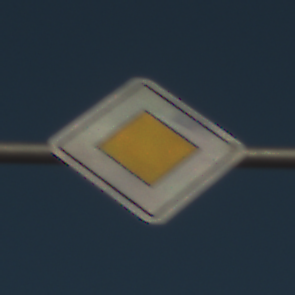
Verkehrszeichen: Vorfahrtsstrasse
Umgebung: Outdoor, Nature
Tageszeit: SunriseSunset
Wetter: Clear
Licht: Natural
Jahreszeit: NotSpecified
Kontrast: HighContrast